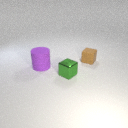
small green metal cube to the left of small brown rubber cube